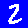
Digit: 2